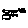
Label: cloud